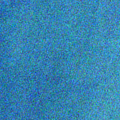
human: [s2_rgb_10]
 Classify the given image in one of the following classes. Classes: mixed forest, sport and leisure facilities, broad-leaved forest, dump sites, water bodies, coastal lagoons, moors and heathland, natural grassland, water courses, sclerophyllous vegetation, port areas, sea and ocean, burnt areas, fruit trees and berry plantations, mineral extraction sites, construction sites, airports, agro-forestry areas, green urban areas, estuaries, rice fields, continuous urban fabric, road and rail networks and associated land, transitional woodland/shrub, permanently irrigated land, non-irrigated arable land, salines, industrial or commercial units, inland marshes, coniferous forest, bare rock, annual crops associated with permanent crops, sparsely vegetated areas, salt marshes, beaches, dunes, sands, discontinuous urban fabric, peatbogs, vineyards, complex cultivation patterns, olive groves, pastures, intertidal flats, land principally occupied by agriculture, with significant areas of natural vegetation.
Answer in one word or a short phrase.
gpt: sea and ocean